Interaction volume radius: 5 \u00c5
Interaction volume height: 10 \u00c5
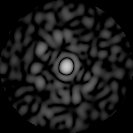
Disorder parameter: 0.8777